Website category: auto
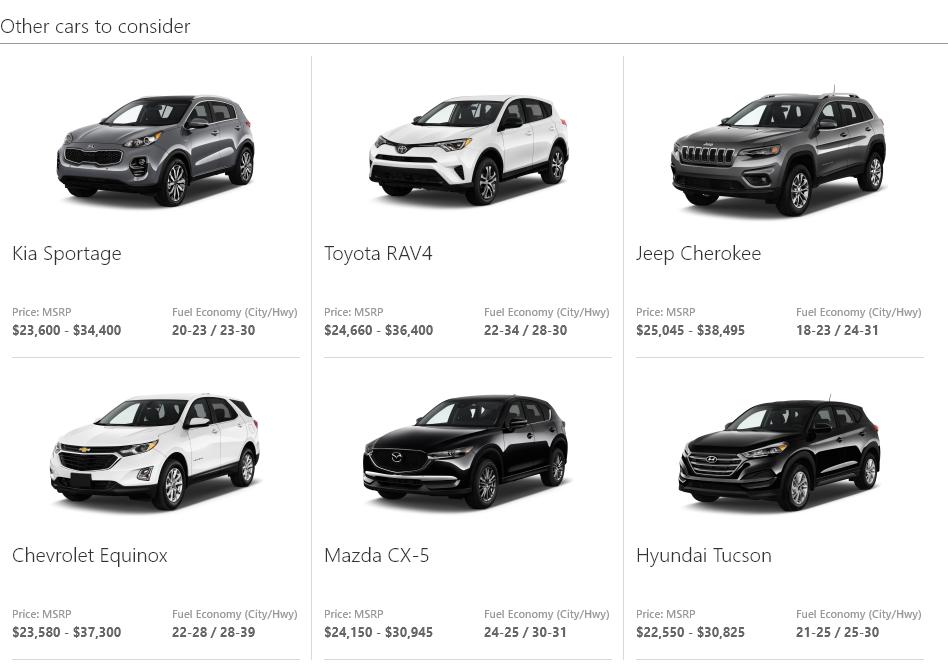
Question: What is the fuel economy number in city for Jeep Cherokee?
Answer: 18-23

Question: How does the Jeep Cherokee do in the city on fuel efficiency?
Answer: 18-23

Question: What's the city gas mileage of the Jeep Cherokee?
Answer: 18-23

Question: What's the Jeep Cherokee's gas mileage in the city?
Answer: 18-23

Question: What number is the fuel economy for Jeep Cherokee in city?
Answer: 18-23

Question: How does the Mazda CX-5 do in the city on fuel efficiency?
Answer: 24-25

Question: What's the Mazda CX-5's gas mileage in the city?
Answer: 24-25

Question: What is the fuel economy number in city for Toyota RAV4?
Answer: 22-34

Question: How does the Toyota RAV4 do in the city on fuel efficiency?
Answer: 22-34

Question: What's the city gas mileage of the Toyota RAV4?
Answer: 22-34

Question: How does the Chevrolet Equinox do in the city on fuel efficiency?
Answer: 22-28

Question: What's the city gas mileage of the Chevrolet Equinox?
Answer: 22-28

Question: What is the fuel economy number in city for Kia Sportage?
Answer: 20-23

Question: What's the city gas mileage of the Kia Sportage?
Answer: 20-23

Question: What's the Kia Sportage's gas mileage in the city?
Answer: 20-23

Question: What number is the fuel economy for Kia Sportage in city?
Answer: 20-23

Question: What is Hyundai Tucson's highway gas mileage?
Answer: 25-30

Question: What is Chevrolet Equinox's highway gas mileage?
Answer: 28-39

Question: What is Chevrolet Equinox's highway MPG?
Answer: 28-39

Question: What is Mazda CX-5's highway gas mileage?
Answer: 30-31

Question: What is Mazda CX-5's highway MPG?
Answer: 30-31

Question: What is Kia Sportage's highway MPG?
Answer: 23-30

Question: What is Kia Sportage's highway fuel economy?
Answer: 23-30

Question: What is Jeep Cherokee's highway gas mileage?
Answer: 24-31

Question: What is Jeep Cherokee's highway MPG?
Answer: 24-31

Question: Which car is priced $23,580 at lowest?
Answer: Chevrolet Equinox

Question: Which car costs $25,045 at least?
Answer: Jeep Cherokee

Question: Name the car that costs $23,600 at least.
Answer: Kia Sportage

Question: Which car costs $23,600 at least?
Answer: Kia Sportage

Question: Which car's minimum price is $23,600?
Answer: Kia Sportage

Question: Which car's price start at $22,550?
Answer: Hyundai Tucson

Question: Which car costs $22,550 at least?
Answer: Hyundai Tucson

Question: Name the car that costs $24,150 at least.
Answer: Mazda CX-5

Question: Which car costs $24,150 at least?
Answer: Mazda CX-5

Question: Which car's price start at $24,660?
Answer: Toyota RAV4

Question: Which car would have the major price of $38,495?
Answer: Jeep Cherokee

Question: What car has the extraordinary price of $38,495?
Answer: Jeep Cherokee

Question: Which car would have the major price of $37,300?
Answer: Chevrolet Equinox

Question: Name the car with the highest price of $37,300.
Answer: Chevrolet Equinox

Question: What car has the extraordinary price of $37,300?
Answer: Chevrolet Equinox

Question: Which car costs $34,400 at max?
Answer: Kia Sportage

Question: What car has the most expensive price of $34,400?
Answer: Kia Sportage

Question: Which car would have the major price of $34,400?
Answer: Kia Sportage

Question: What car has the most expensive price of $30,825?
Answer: Hyundai Tucson

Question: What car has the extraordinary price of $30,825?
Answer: Hyundai Tucson

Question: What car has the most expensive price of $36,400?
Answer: Toyota RAV4

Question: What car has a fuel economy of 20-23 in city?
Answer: Kia Sportage

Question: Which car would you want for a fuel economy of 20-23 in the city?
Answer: Kia Sportage

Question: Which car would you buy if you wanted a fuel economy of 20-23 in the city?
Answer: Kia Sportage

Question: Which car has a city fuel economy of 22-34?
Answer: Toyota RAV4

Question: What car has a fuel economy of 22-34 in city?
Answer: Toyota RAV4

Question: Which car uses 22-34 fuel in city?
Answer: Toyota RAV4

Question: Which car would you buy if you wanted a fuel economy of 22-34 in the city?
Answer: Toyota RAV4

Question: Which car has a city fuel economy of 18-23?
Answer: Jeep Cherokee

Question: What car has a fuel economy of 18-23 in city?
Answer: Jeep Cherokee

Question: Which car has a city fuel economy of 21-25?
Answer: Hyundai Tucson

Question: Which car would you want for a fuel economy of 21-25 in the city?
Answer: Hyundai Tucson

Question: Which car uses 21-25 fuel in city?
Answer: Hyundai Tucson

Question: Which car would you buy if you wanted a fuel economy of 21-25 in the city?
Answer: Hyundai Tucson

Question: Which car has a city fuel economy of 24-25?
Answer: Mazda CX-5

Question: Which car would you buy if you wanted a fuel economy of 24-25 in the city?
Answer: Mazda CX-5

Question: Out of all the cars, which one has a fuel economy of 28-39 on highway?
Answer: Chevrolet Equinox

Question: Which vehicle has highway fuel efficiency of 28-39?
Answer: Chevrolet Equinox

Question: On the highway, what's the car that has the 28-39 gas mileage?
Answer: Chevrolet Equinox